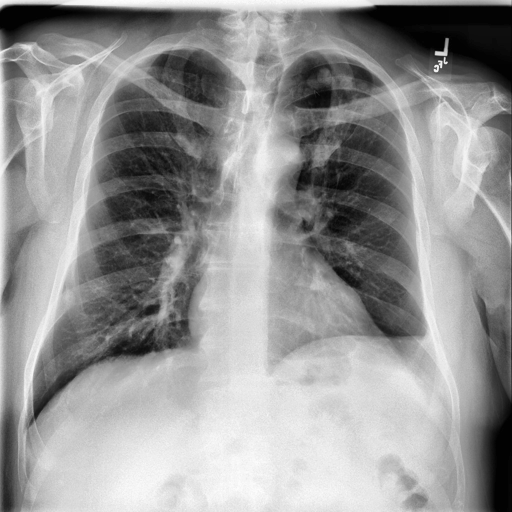
Finding: NORMAL